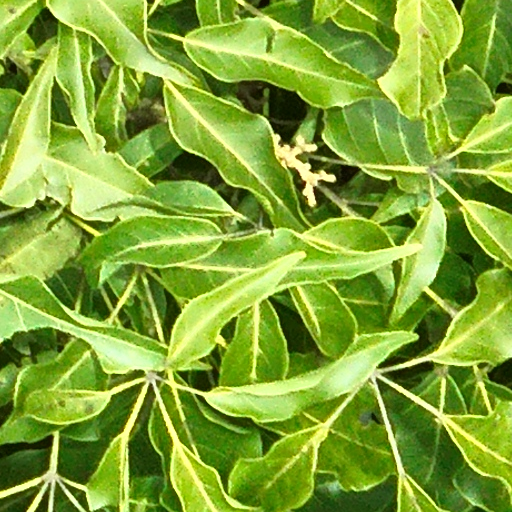
Species: Handroanthus guayacan
GBIF accepted scientific name: Handroanthus guayacan
Crown area (m\u00b2): 163.32